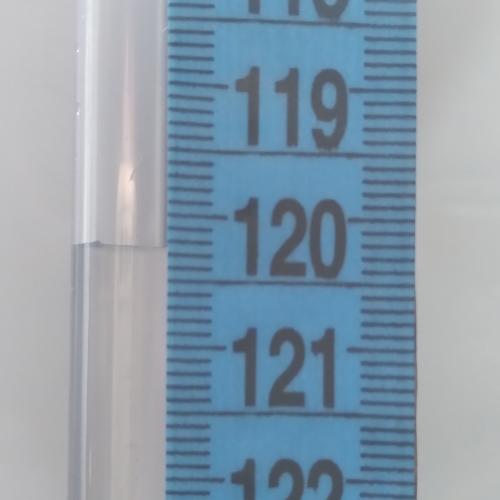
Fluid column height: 120.3 cm